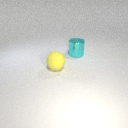
large cyan metal cylinder behind large yellow rubber sphere